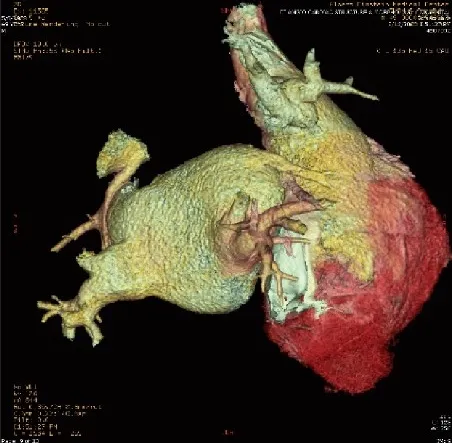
CT reconstruction- showing all four pulmonary veins. Right superior pulmonary veins can be seen draining in to superior vena cava.
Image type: radiology (ct)